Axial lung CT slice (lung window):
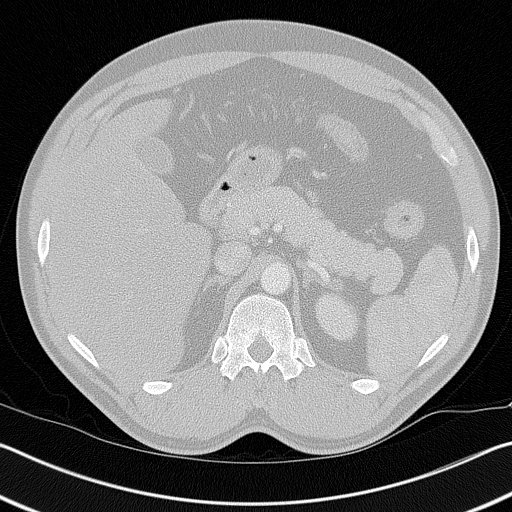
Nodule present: no